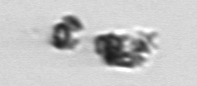
Label: Thalassiosira_TAG_external_detritus